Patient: sex M, age 71
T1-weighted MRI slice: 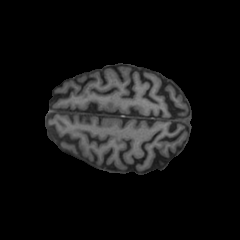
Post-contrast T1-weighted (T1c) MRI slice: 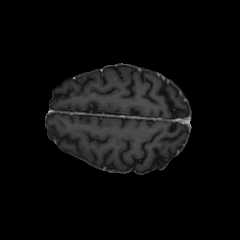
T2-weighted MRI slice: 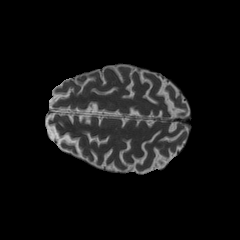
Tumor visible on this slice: no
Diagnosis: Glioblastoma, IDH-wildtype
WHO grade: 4